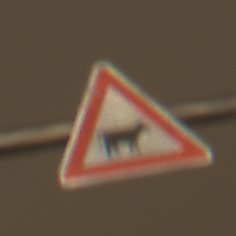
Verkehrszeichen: ViehtriebLinks
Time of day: Night
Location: Outdoor (Urban)
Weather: Overcast
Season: NotSpecified
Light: Artificial